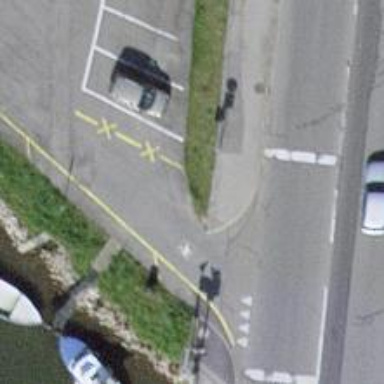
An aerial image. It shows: Traffic sign is visible in the image.